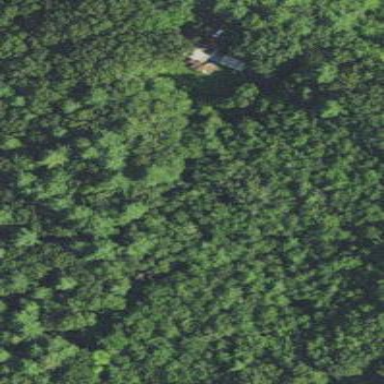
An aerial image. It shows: Needle-leaved woodland.